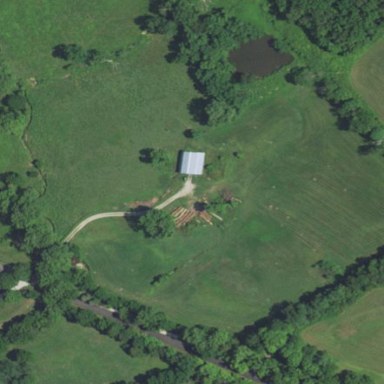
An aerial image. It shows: Farmyard area.